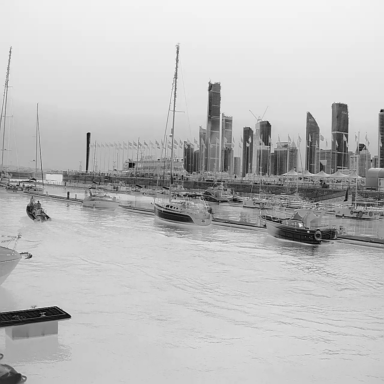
There are five sailboats in the infrared image.